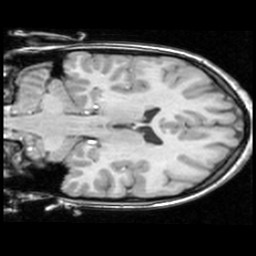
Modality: T1w
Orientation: coronal
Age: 13
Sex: male
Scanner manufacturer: ge
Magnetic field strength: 1.5 T
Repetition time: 0.03333 s
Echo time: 0.008 s